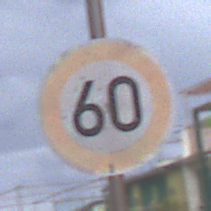
Verkehrszeichen: Geschwindigkeit60
Umgebung: Outdoor, Urban
Tageszeit: Midday
Wetter: Overcast
Licht: Natural
Jahreszeit: NotSpecified
Kontrast: LowContrast